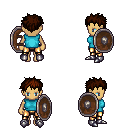
a pixel art fantasy rpg character, female body template, human, tanned skin, teal sleeveless shirt, gold greaves, brown bedhead hairstyle, metal boots, shield, four views (front, back, left, right), 2x2 character sprite sheet, small pixel art, hard edges, no anti-aliasing